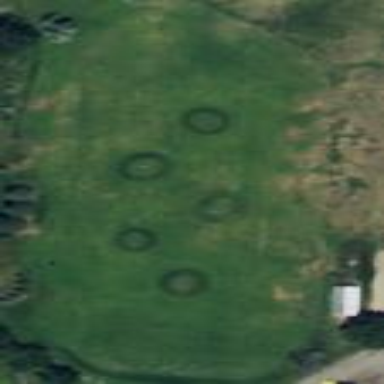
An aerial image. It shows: Area with grass used as rough in golf course.